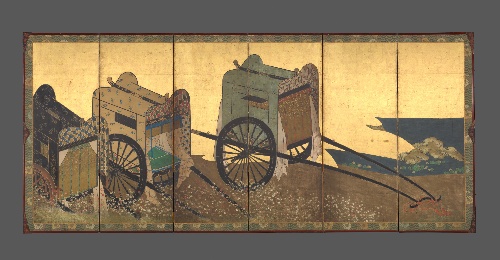
Title: 御所車図|Imperial Carts (Gosho guruma)
Date: mid-17th century
Object type: Folding screen
Classification: Paintings
Medium: Six-panel folding screen; ink, color, gold, and gold leaf on paper
Culture: Japan
Period: Edo period (1615–1868)
Dimensions: 65 3/4 in. × 12 ft. 4 1/2 in. (167 × 377.2 cm)
Department: Asian Art
Credit line: Gift of Mrs. P. H. B. Frelinghuysen, 1962
Accession year: 1962
Repository: Metropolitan Museum of Art, New York, NY
Tags: Carts